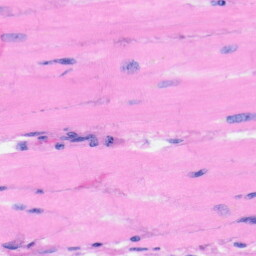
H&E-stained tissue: Heart